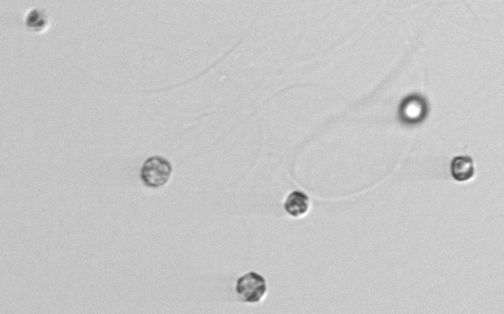
Label: Thalassiosira_sp_aff_mala